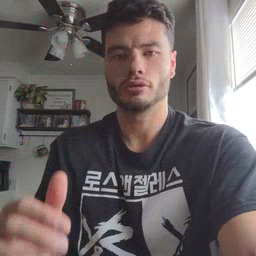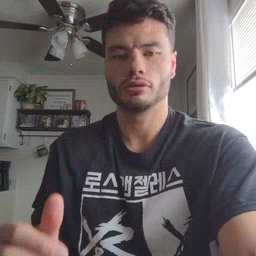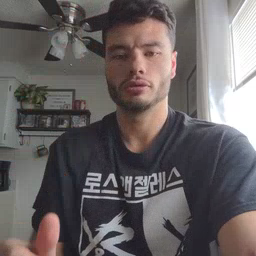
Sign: garbage